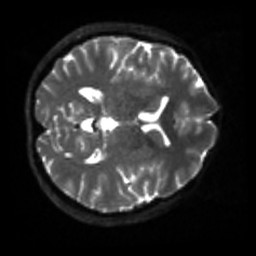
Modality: sbref
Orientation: axial
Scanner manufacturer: siemens
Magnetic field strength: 3 T
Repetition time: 4 s
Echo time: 0.0594 s